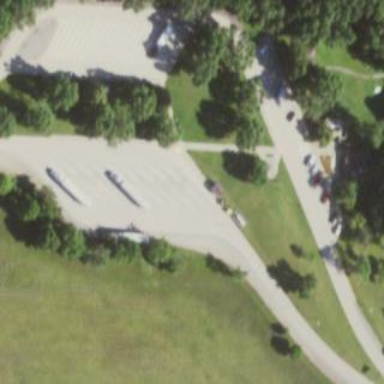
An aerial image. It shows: Rest area on the road.